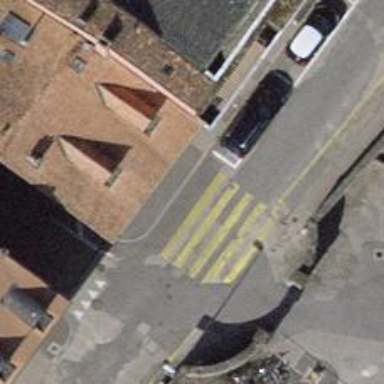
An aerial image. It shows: Kerb barrier.